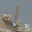
Label: 1